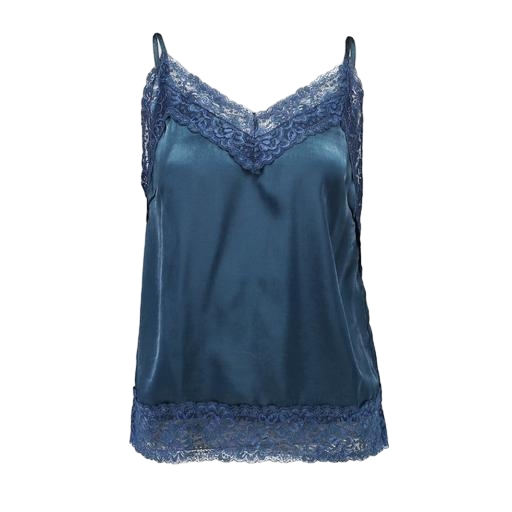
blue manon lace top, blue lace tank top, blue lace-insert vest, white background